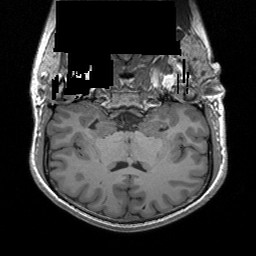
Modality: T1w
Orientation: sagittal